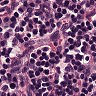
Metastatic tissue present: no